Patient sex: F
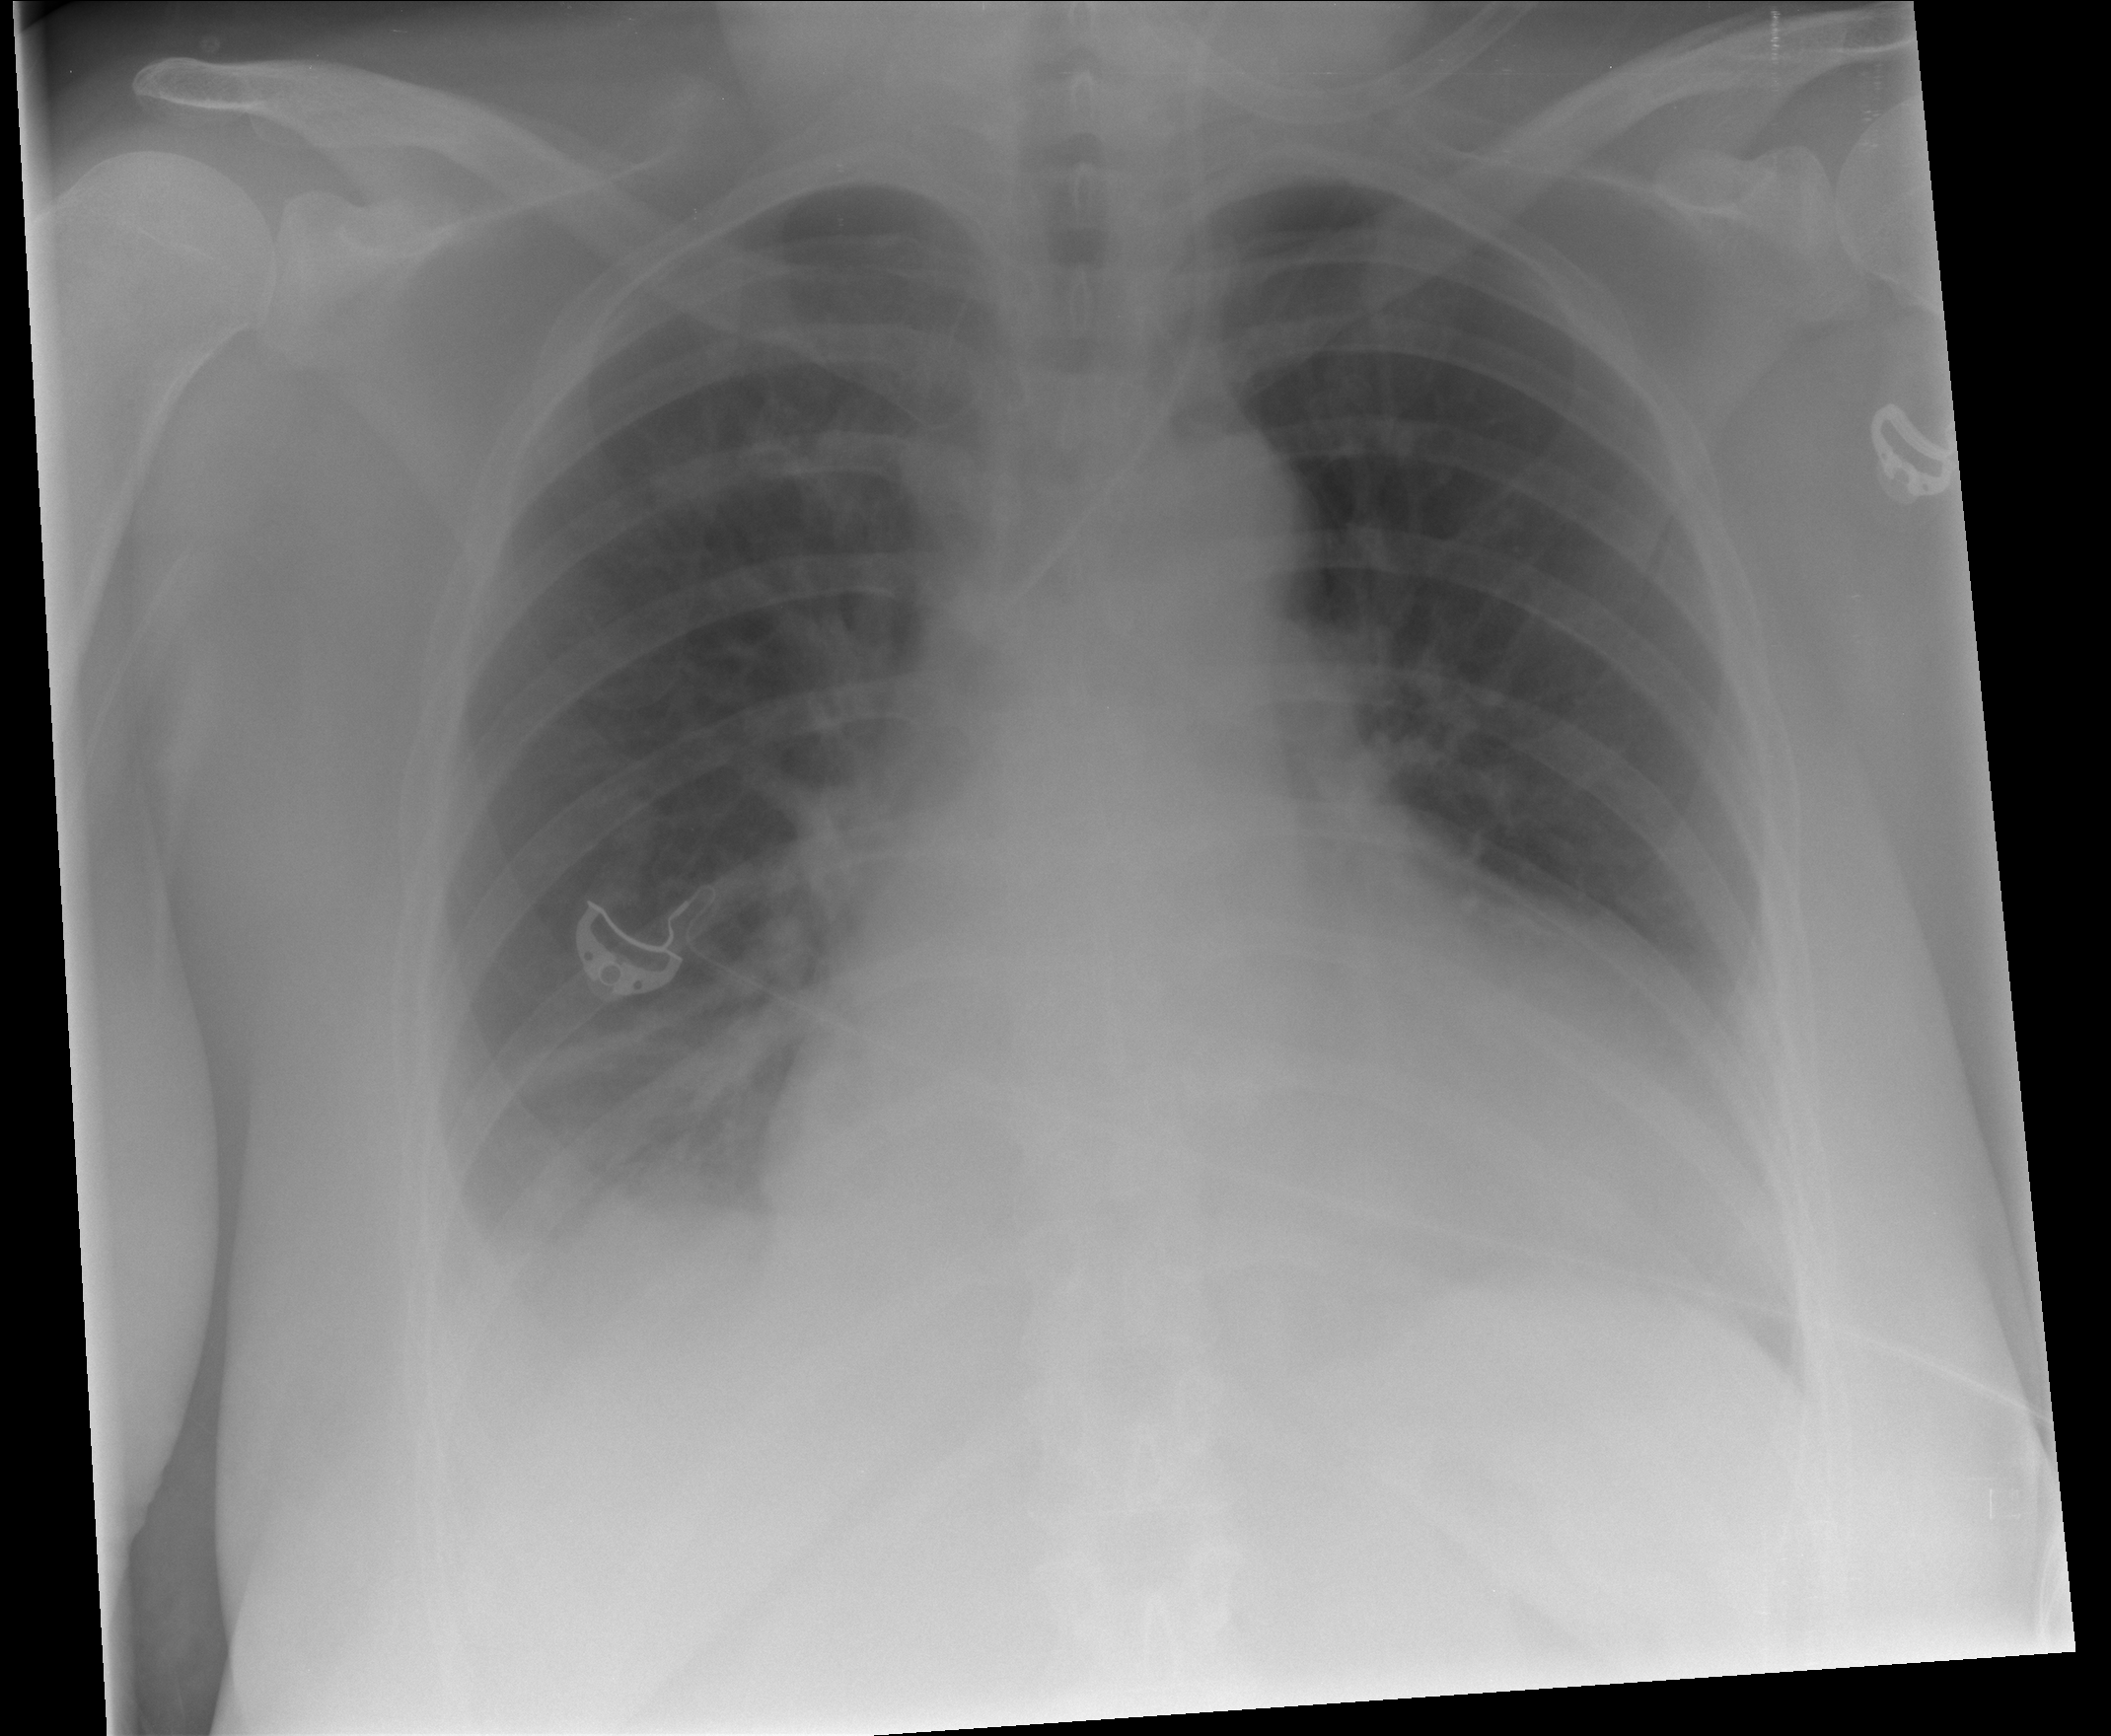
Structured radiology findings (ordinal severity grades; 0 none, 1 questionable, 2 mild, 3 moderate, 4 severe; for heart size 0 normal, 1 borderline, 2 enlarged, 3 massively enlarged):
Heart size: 3
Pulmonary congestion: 2
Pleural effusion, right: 2
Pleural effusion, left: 1
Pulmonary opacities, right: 0
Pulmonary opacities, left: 0
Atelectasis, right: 2
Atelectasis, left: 2